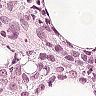
Metastatic tissue present: yes